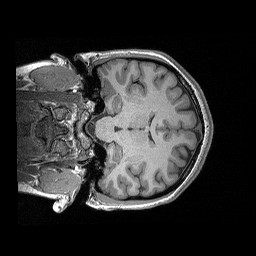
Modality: T1w
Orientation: coronal
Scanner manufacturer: siemens
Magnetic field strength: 3 T
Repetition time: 2.3 s
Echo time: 0.00298 s